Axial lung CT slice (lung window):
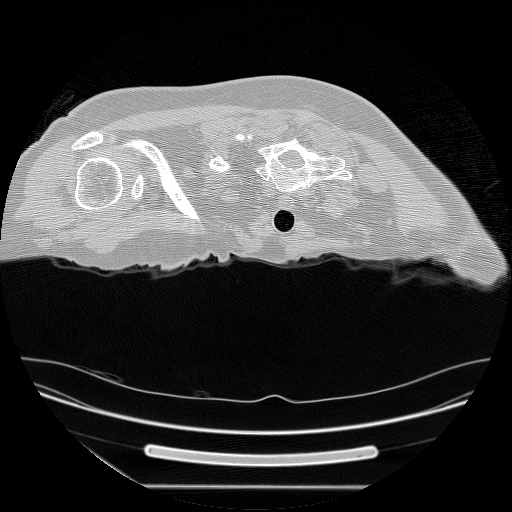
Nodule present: no